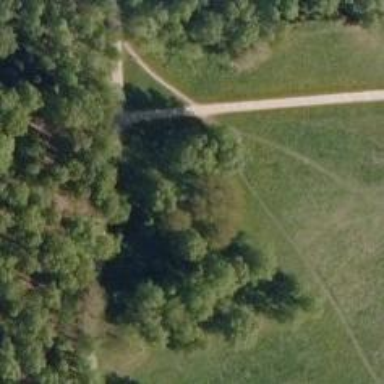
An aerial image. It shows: Disc golf basket.